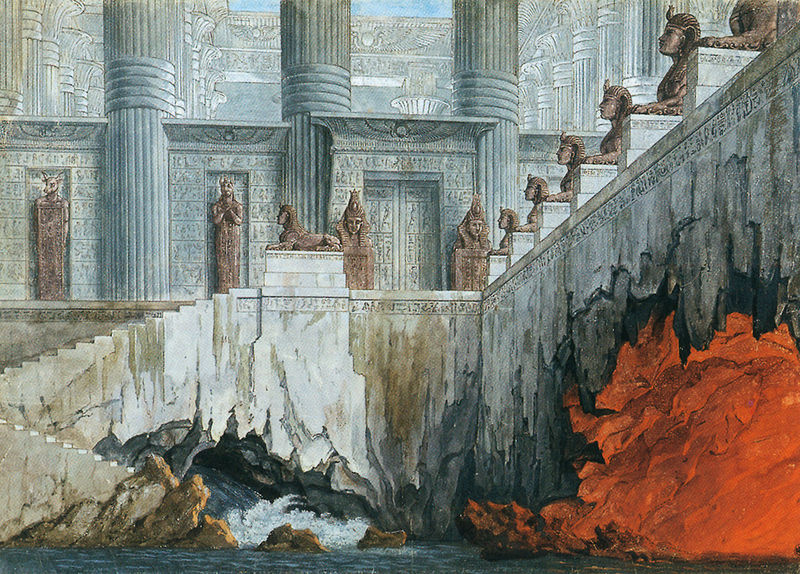
Titel: Zauberflöte, XI. Dekoration
Künstler: Karl Friedrich Schinkel
Institution: Berlin, Staatliche Museen, Kupferstichkabinett
Schlagwörter: felsen, feuer, himmel, kopf, meer, wasser, aquarell, see, köpfe, orange, skizze, säule, säulen, zeichnung, rot, sockel, stein, bach, natur, höhle, wellen, fels, bühnenbild, treppe, treppen, bordüre, inschrift, stufe, stufen, ruine, antike, palast, abgrund, kaputt, skulpturen, tempel, heilige, horus, ziege, zauberflöte, sphinx, ägyptisch, ägypten, tempelanlage, unterwelt, hieroglyphen, hyroglyphen, alat, pharaonen, anubis, sphix, äygpten, pharone, zerstörerisch, tintreppe, spinxe, horusse, horuse, uräus, hyroplyphen